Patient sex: F
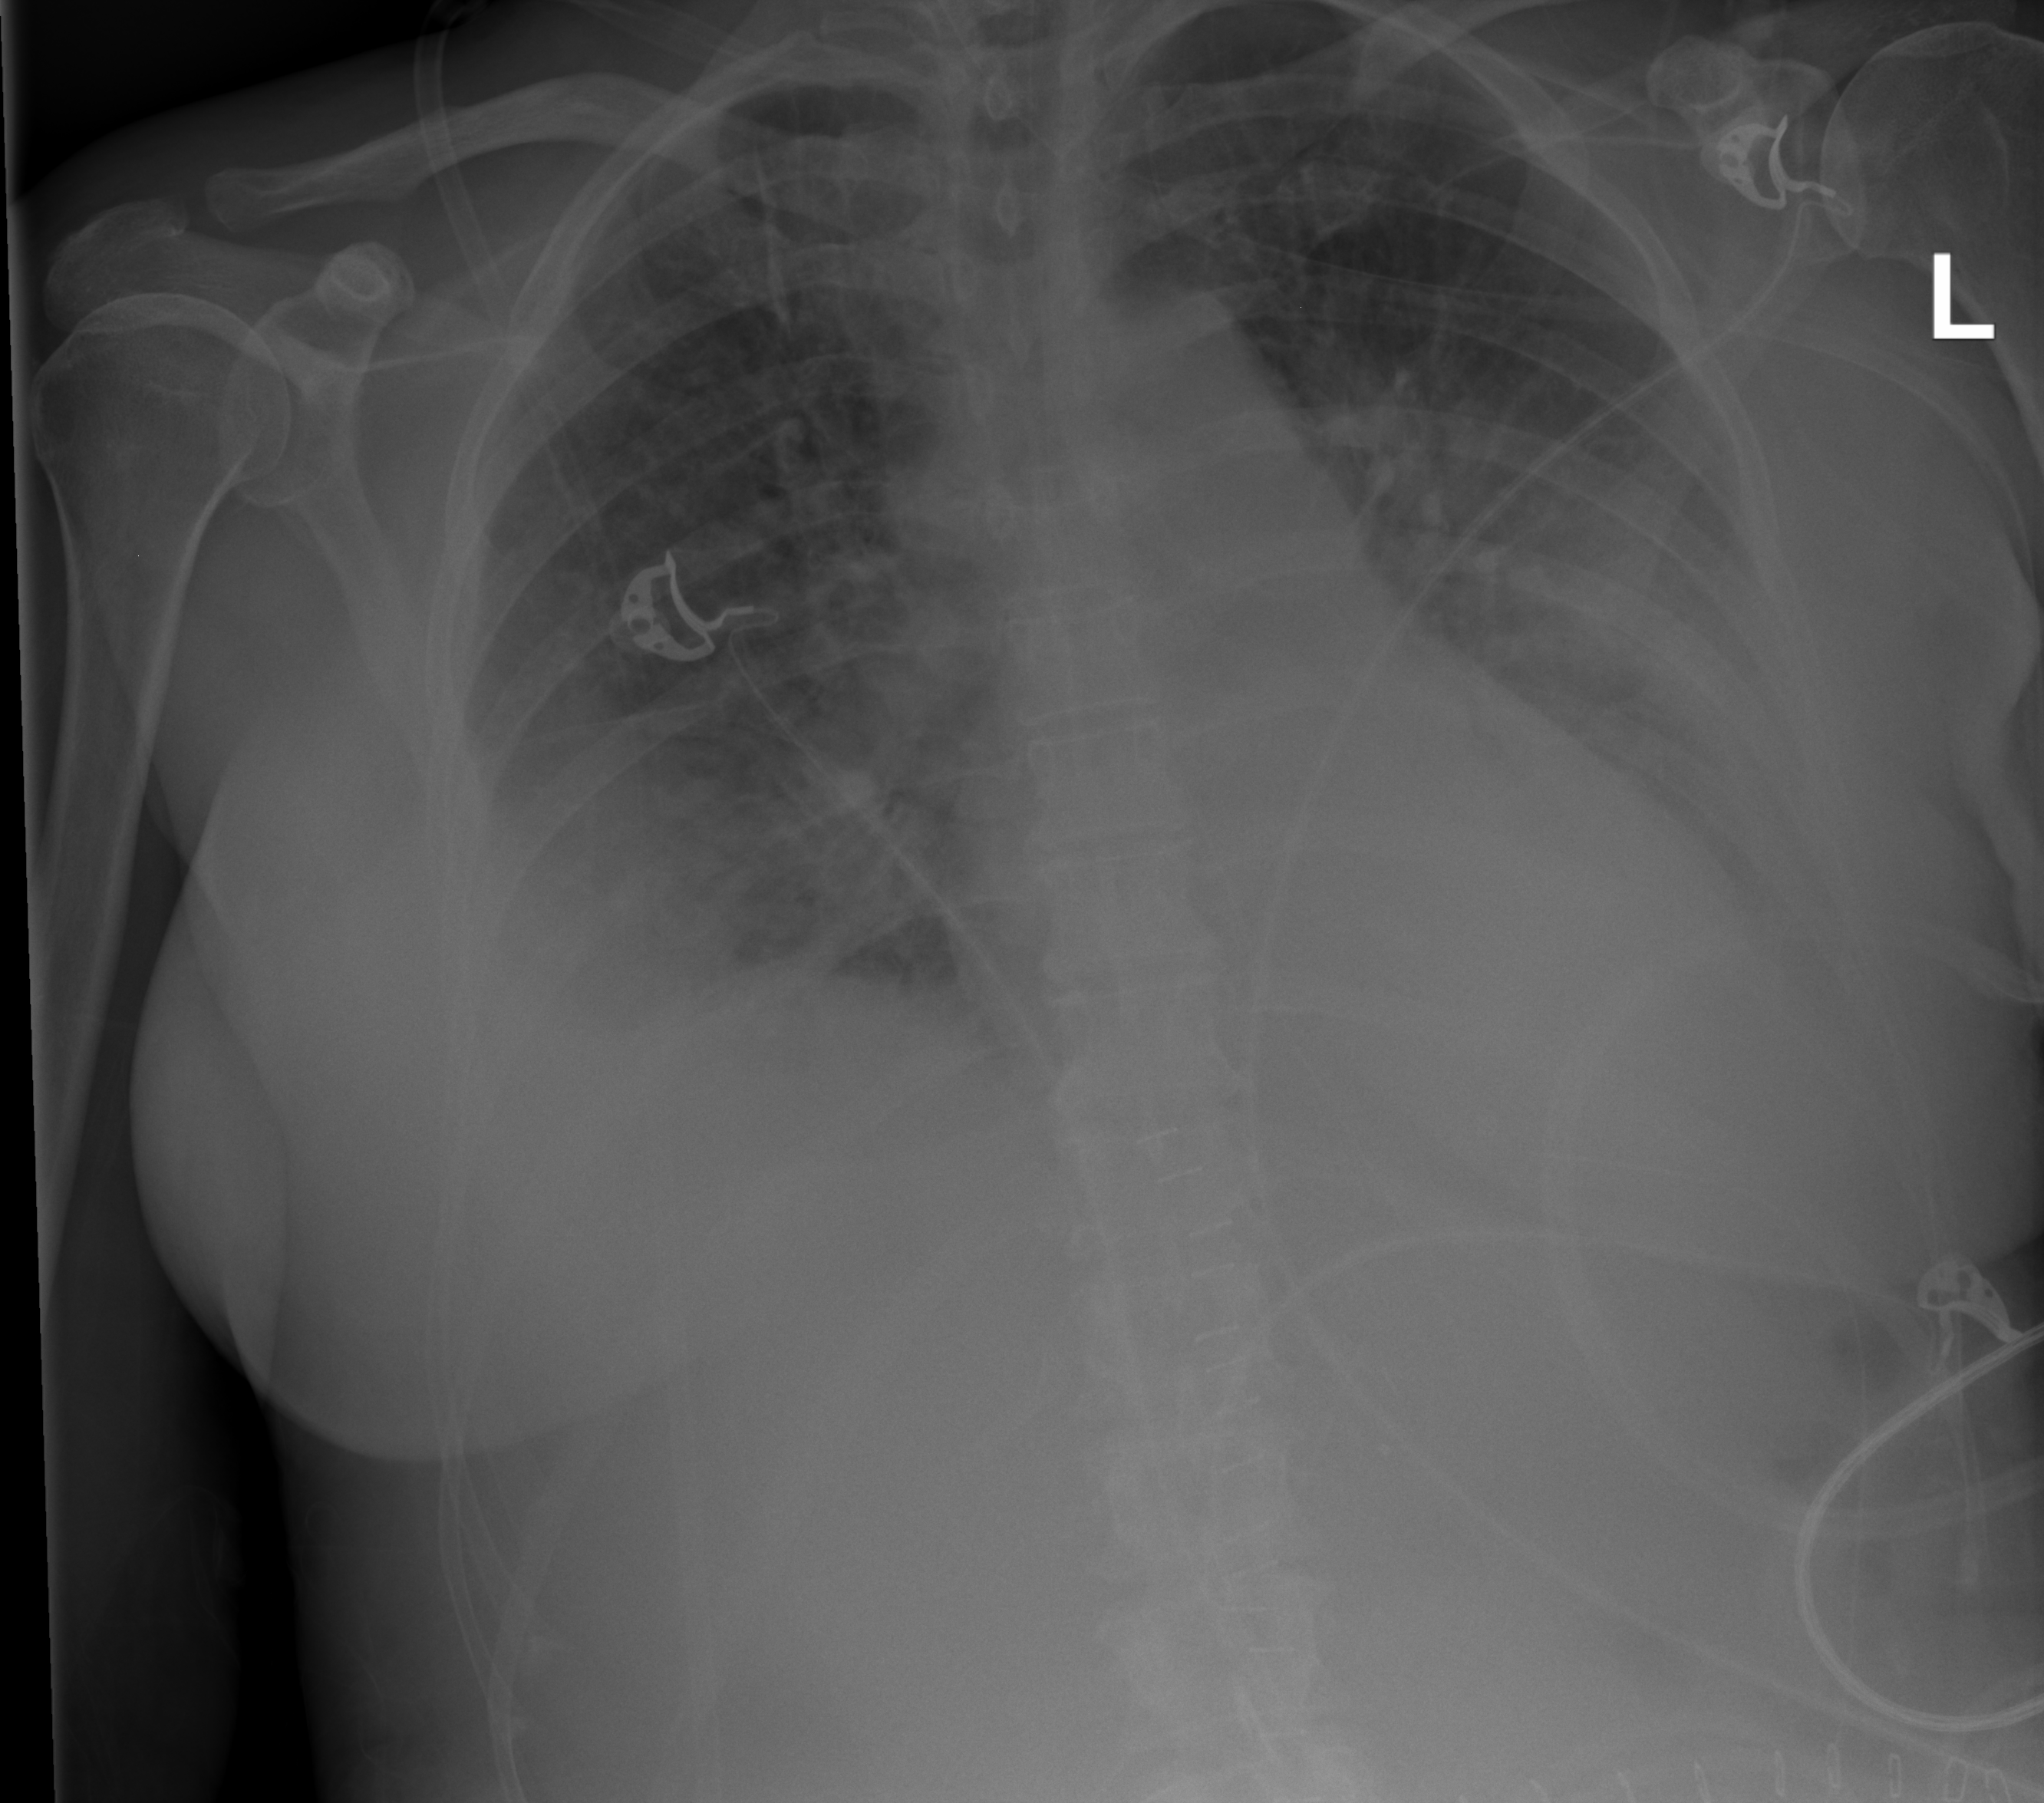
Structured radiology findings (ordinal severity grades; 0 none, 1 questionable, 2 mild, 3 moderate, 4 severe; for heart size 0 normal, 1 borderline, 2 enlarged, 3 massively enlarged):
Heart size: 0
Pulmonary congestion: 0
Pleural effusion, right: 3
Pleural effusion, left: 3
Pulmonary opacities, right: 2
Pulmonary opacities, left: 0
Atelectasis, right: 2
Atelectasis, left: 2